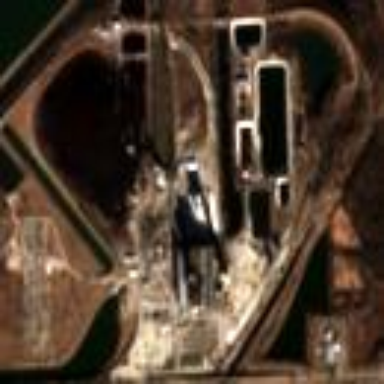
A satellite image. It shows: Industrial area with coal-powered plant.